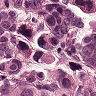
Metastatic tissue present: yes